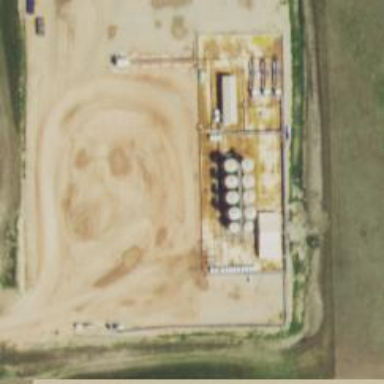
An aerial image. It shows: Storage tank with man-made structure.